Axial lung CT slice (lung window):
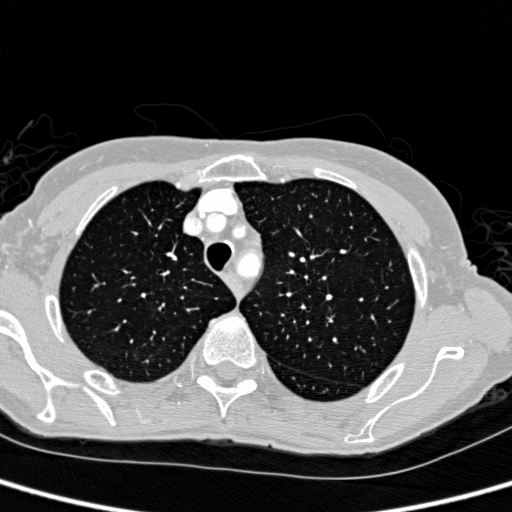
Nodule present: no